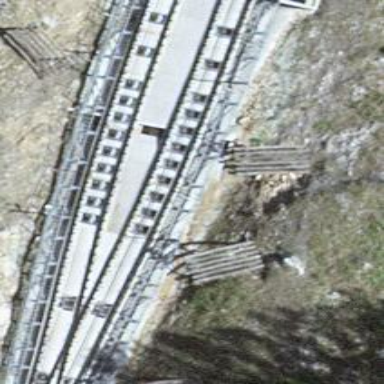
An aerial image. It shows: Funicular railway.